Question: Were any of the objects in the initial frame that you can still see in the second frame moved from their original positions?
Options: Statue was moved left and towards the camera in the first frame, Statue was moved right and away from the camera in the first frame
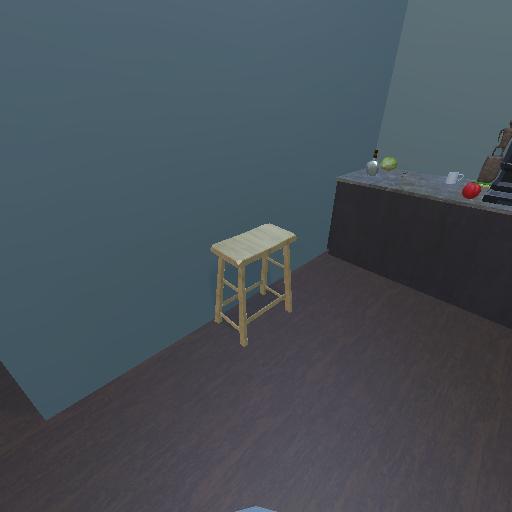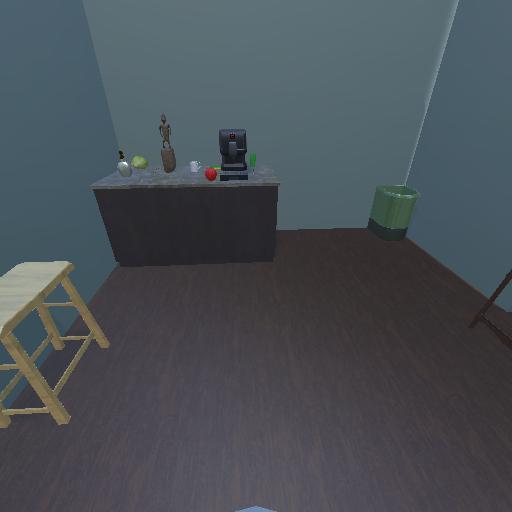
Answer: Statue was moved left and towards the camera in the first frame